Question: What is the value of this measurement?
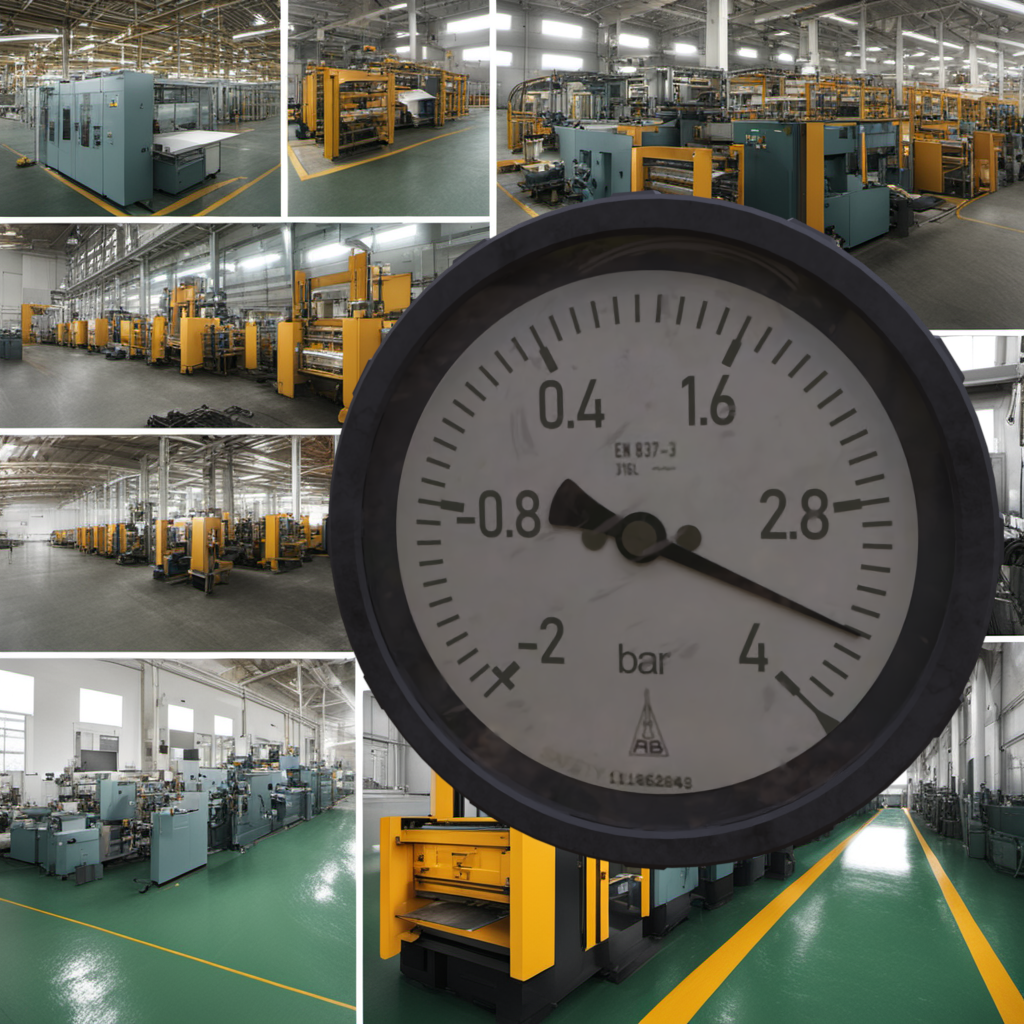
Answer: The result is 3.56
Question: What is the reading range of this measurement?
Answer: The range is from -2 to 4
Question: What is the minimum and maximum reading range of the measurement in the image?
Answer: The minimum value is -2 and the maximum value is 4